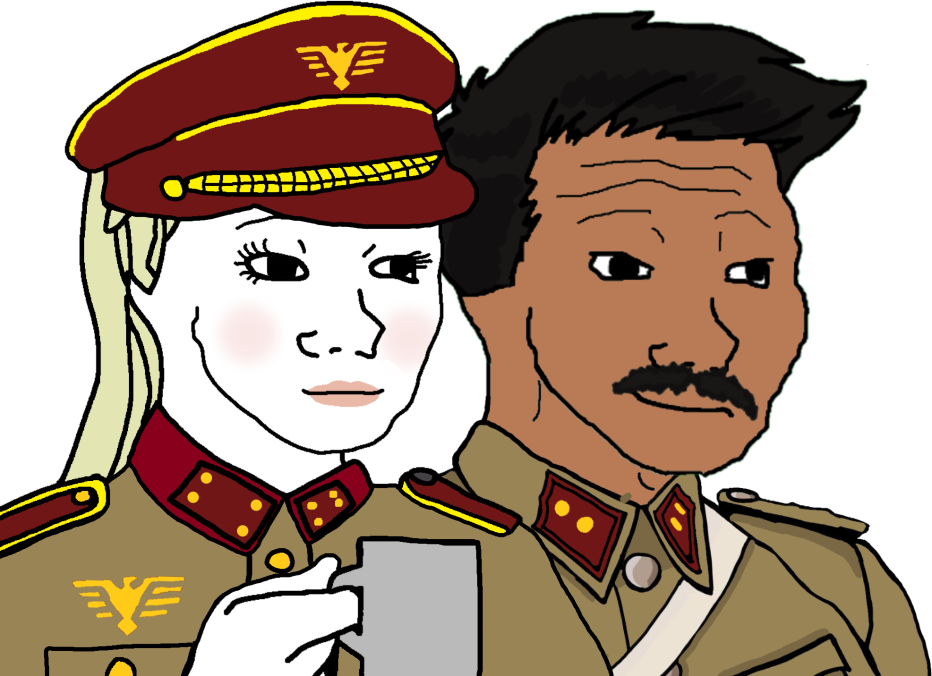
Label: 5_Trad_Wife